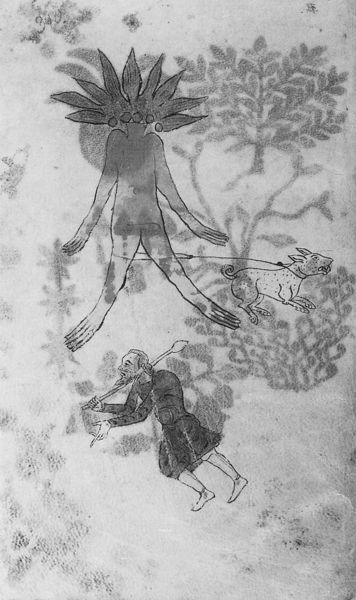
Titel: Sammelband medizinischer und pharmakologischer Texte
Institution: Berlin, Staatliche Museen - Preußischer Kulturbesitz
Schlagwörter: baum, blätter, kopf, mann, nackt, bäume, menschen, skizze, zeichnung, hund, muster, bart, mensch, strauch, sträucher, blatt, pflanze, pflanzen, krone, ohren, stock, gemüse, füße, stab, leine, lanze, floral, foto, wurzel, schwarz-weiß, entwurf, flecken, pergament, jäger, mönch, speer, stange, bellen, hundeleine, herausziehen, bum, heilmittel, alraune, heilpflanze, <zeichnung, betäubungsmitttel